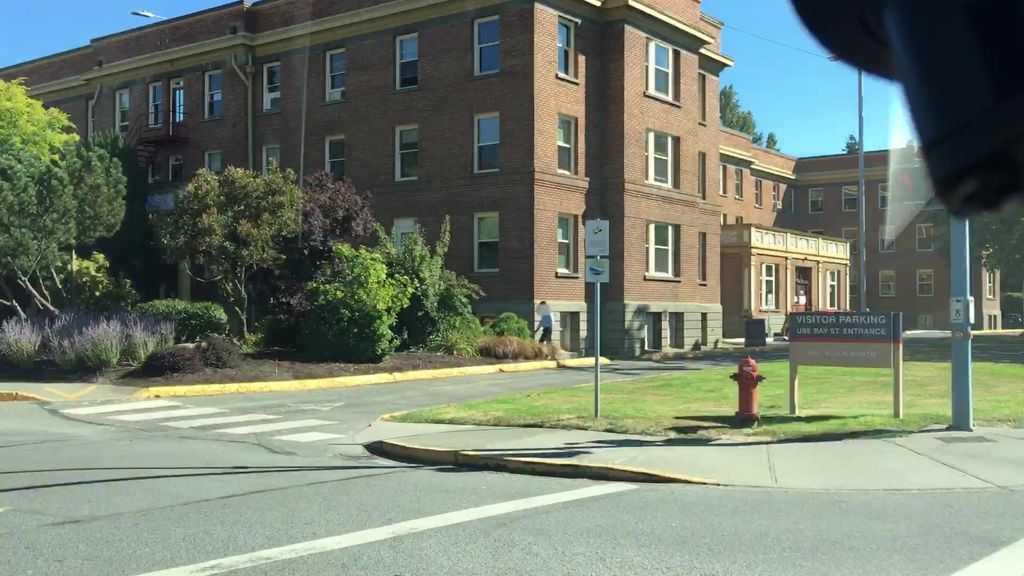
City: victoria